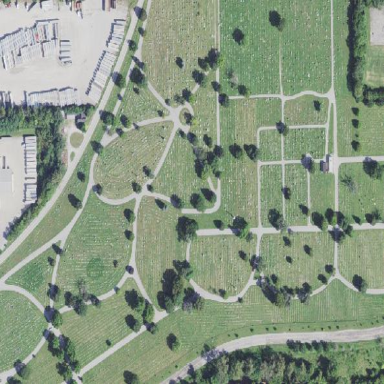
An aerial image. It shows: Graveyard.